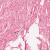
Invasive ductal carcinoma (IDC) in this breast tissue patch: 0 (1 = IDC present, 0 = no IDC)